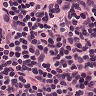
Metastatic tissue present: no